Question: I've a html where i want a particular cell to be aligned to left. below is the code and fiddle link.
HTML:
'''
<section class="tr_chapter">
<div class="chapter"><a name="HKWBV1_ORD_89"></a>
<div class="toc">
<div class="toc-part">
<table class="toc-div">
<tbody>
<tr>
<td>
<table class="toc-item-third-level">
<tbody>
<tr>
<td></td>
<td class="toc-item-num-left"><span class="font-style-bold">Contents</span></td>
<td class="toc-title"></td>
<td class="toc-pg"><span class="font-style-italic">para.</span></td>
</tr>
<tr>
<td>4/0/1</td> <td class="toc-item-num-left">1.</td>
<td class="toc-title">Companies (O.4, r.2)</td>
<td class="toc-pg"><a href="4/2">4/2</a></td>
</tr>
<tr>
<td></td>
<td class="toc-item-num-left">2.</td>
<td class="toc-title">Consolidation, etc., of causes or matters (O.4, r.9)</td>
<td class="toc-pg"><a href="4/9">4/9</a></td>
</tr>
</tbody>
</table>
</td>
</tr>
</tbody>
</table>
</div>
</div>
</div>
</section>
'''
I want the output as given in the below image. i.e. the number (4/0/1). please let me know how can i do it.
<URL>
Thanks
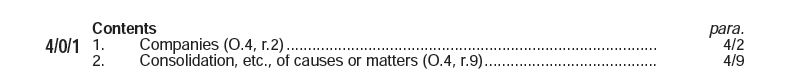
Answer: If you want the cell with the number 4/0/1 aligned left simply give 'align="left"' to the parent td or add to it a class with 'text-align:left;'
See: <URL>